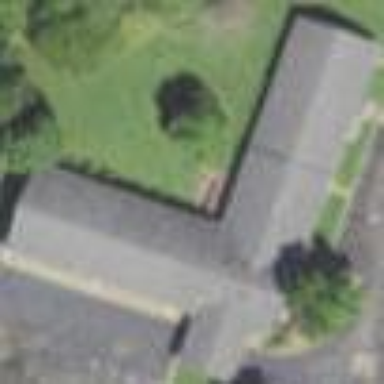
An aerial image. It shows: Building serving as place of worship.